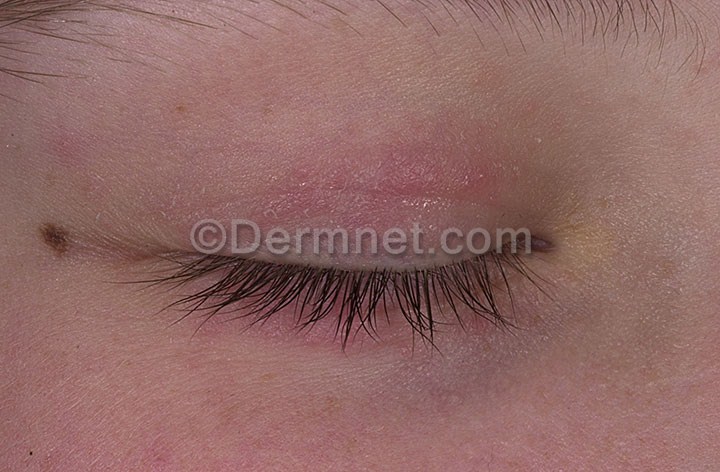
Disease: Acne and Rosacea Photos